Question: So when I submit all the info to create a new user: i get this error:
NoMethodError in UsersController#create
undefined method 'sign_in' for #

I googled for it first and found answers where I was supposed to create a sessions_helper.rb file and include it in application.rb , did it all and when I refreshed after each step, it seemed to work. But now when I reloaded the page from the start again, I got the same error again.
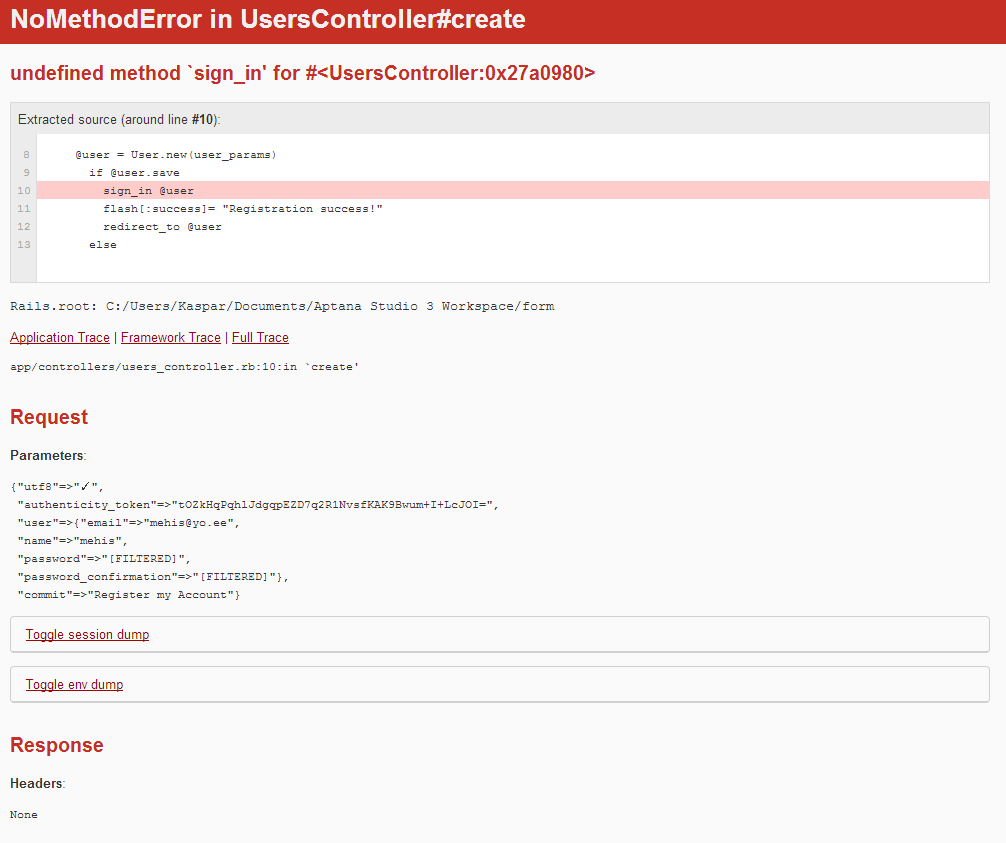
Answer: Veske showed me his code: <URL>
You have to define your method in the SessionHelper, it is not going to automatically be made for you :)